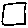
Label: square